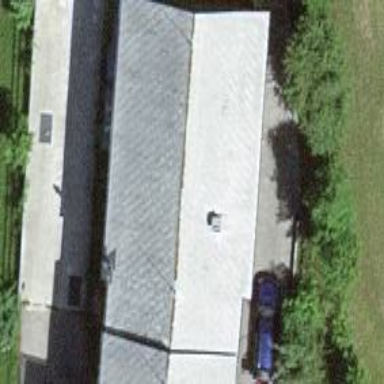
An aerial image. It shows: Farm auxiliary building with gabled roof.